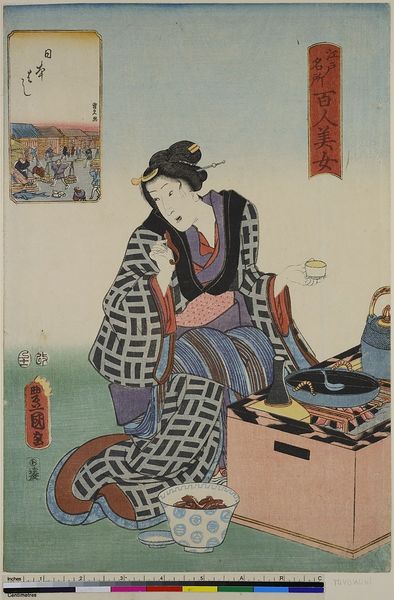
Titel: Nihonbashi, aus der Serie: 100 Schönheiten in berühmten Orten in Edo
Künstler: Utagawa Kunisada
Standort: Hamburg
Institution: Museum für Kunst und Gewerbe Hamburg
Schlagwörter: frau, tisch, schale, ofen, holzschnitt, japan, sepia, löffel, asien, druckgraphik, druckgrafik, teekanne, viadukt, zeit, farbholzschnitt, marktstand, feuerstelle, herd, tintenfisch, fischmarkt, edo, reproduktionen, druckerzeugnisse, marktbude, brücke, aquädukt, essen kochen, zubereitung von lebensmitteln, ukiyo, hibachi